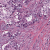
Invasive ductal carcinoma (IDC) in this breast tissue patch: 1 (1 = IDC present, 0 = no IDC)